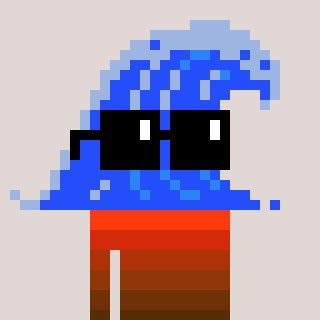
a pixel art character with square black sunglasses, a wave-shaped head and a magenta-colored body on a warm background